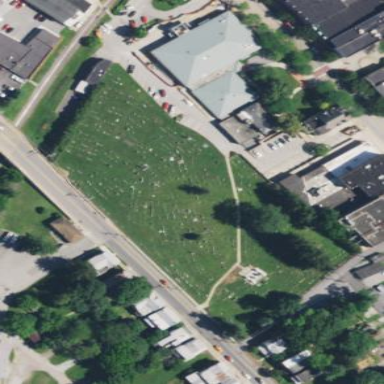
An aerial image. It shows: Cemetery.